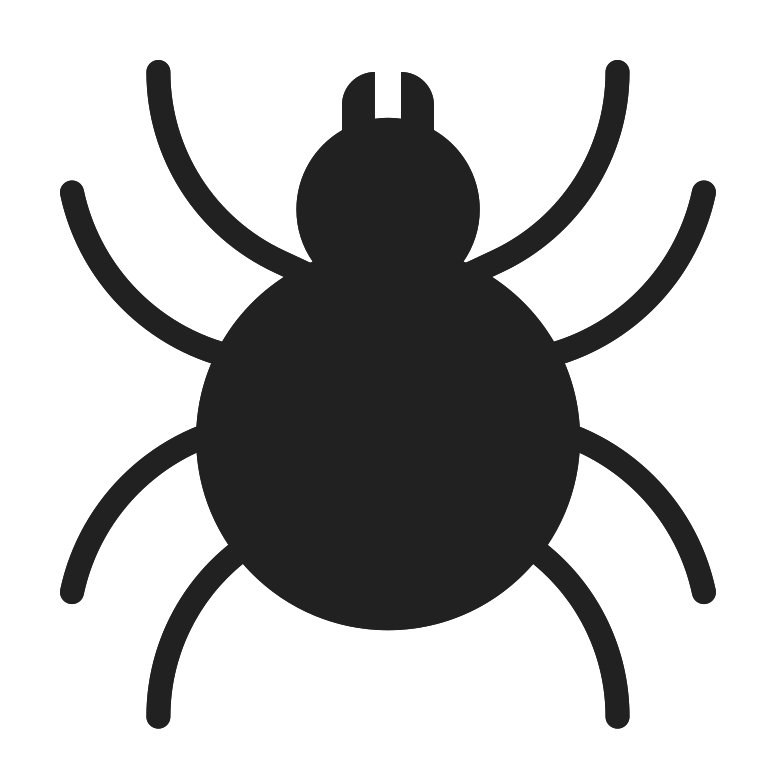
spider high contrast